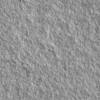
Label: not_dusty